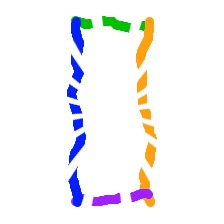
Shape: rectangle